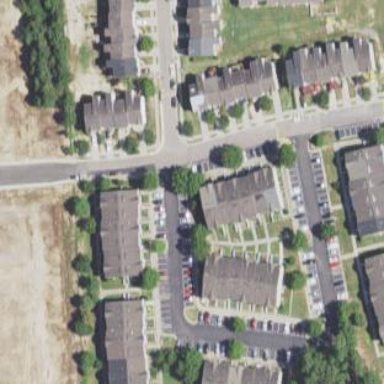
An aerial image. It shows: Residential area within neighborhood.